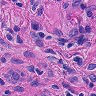
Metastatic tissue present: yes